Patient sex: M
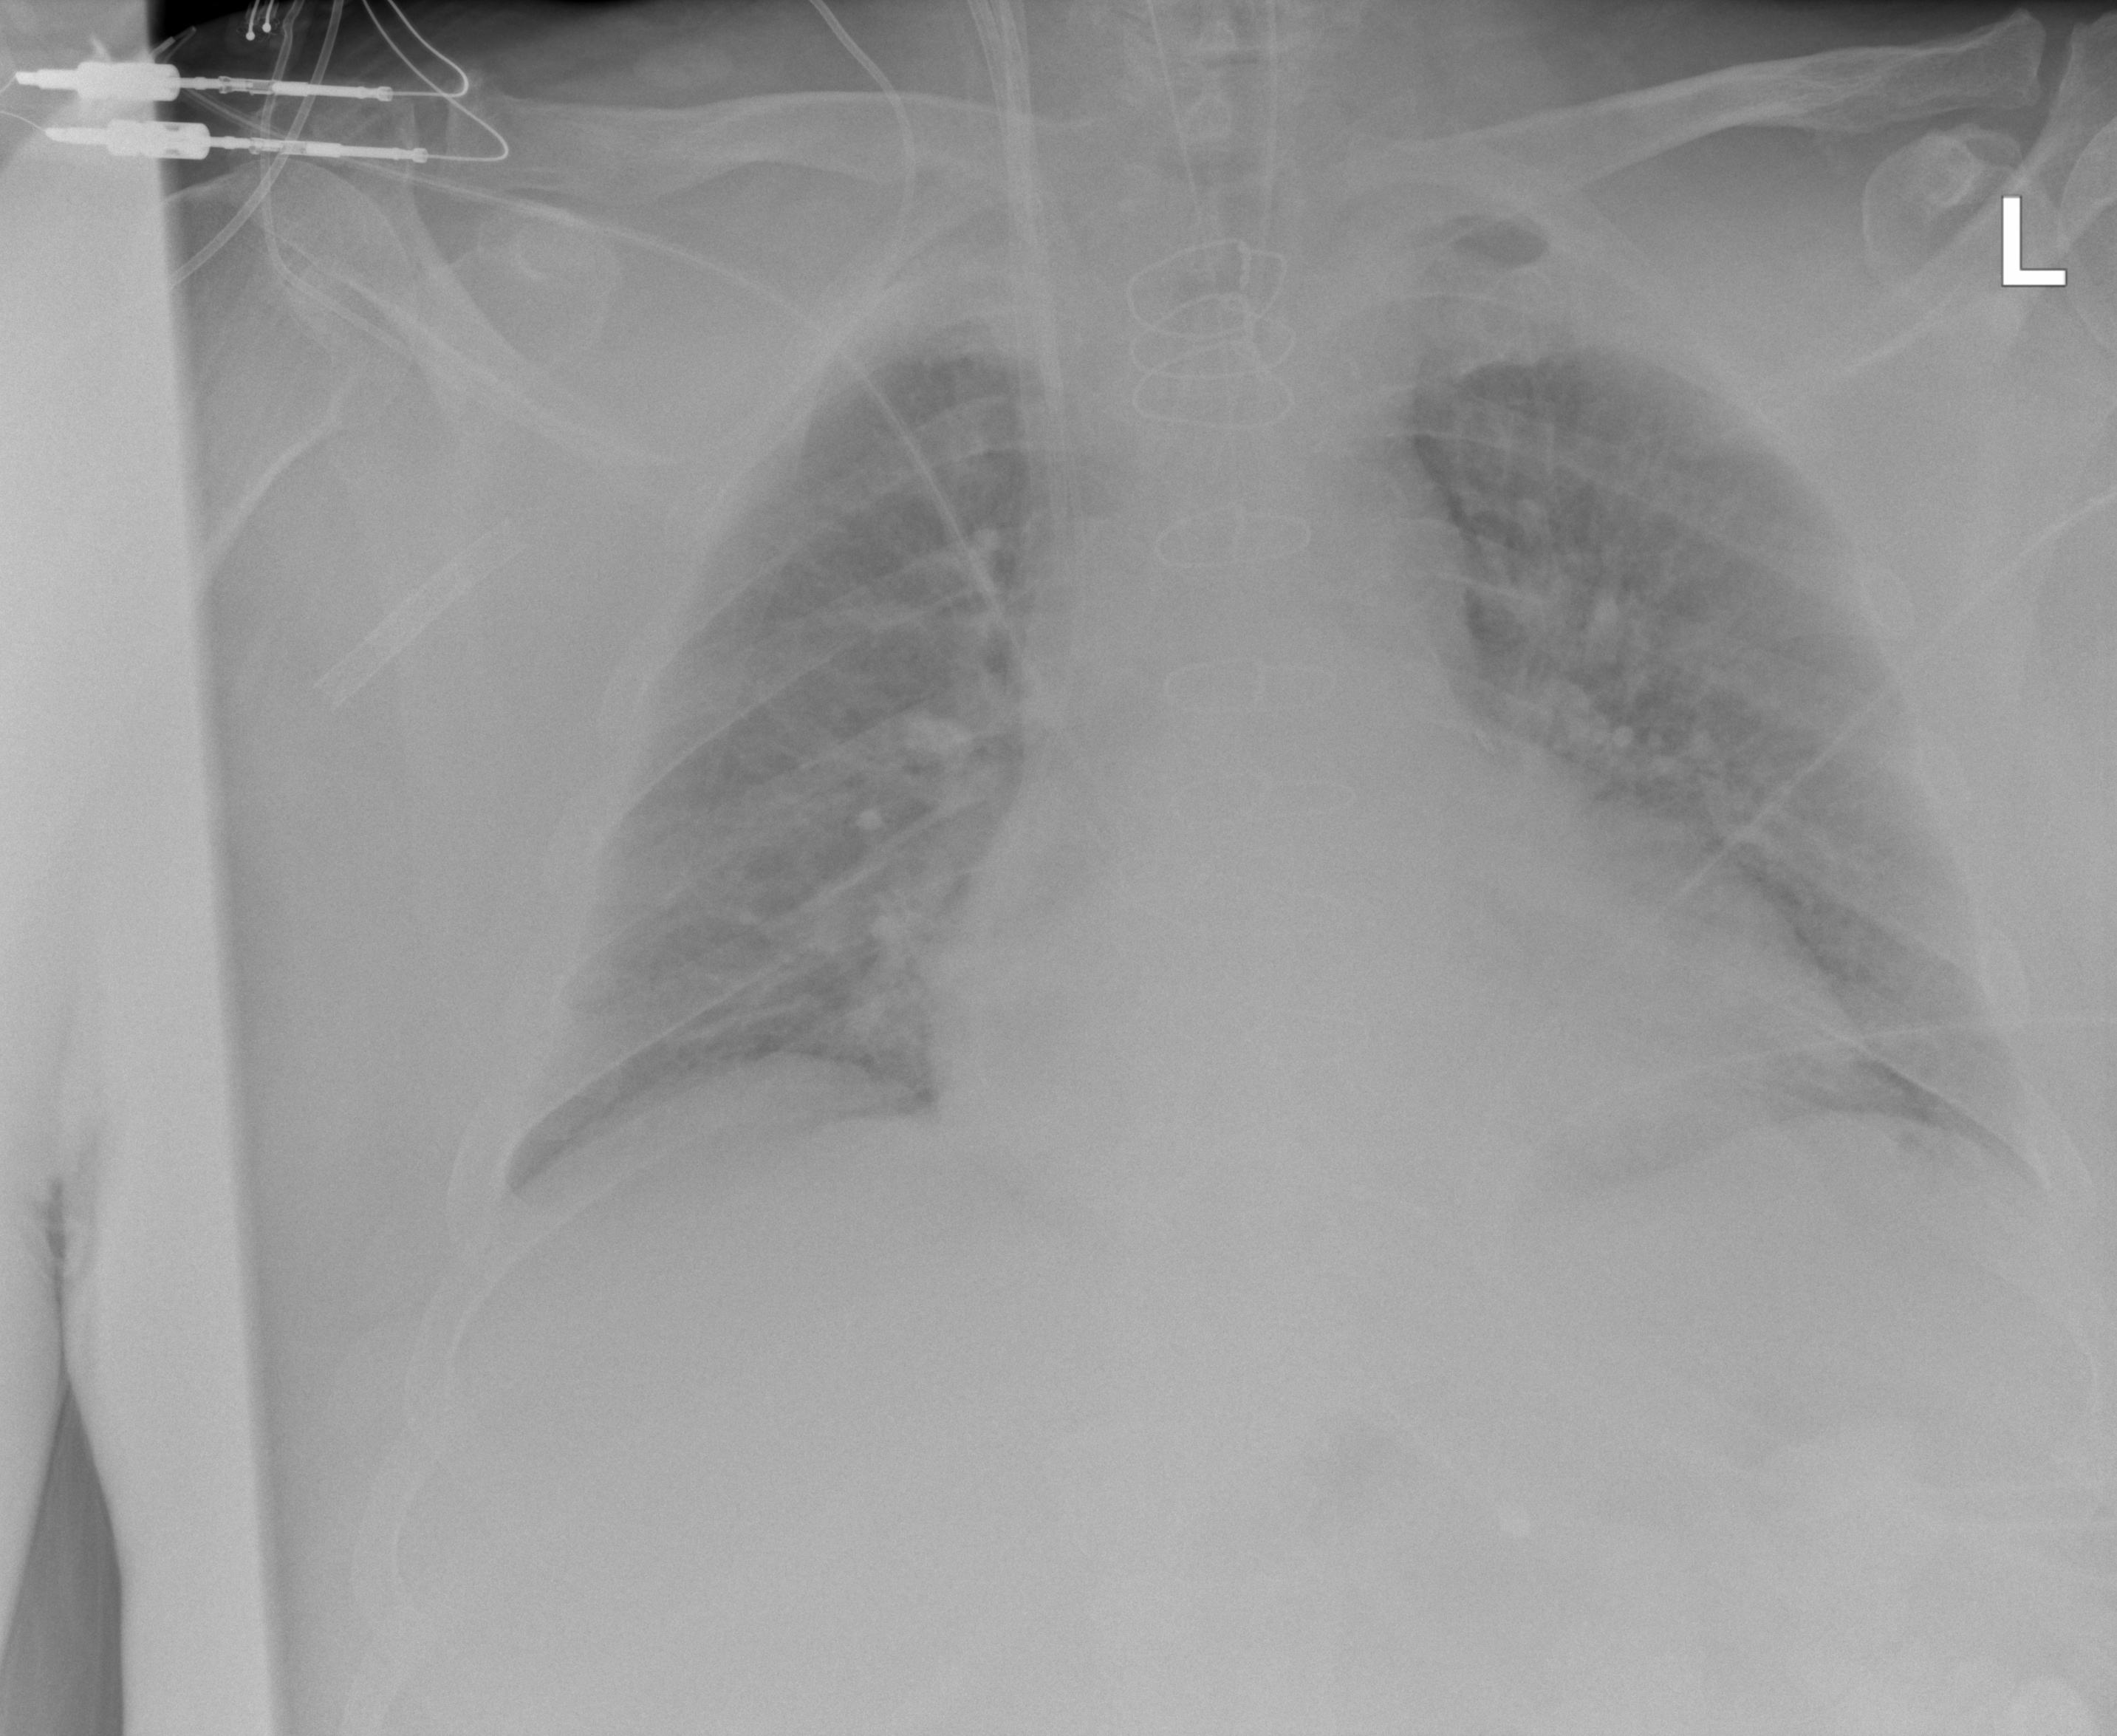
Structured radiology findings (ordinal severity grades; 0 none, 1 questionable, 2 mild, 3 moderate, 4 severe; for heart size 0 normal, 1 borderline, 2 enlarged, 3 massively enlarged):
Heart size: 2
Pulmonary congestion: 2
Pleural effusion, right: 2
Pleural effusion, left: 0
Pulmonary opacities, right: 1
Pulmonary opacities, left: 1
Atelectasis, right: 0
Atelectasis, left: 0